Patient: sex M, age 21
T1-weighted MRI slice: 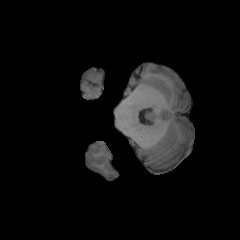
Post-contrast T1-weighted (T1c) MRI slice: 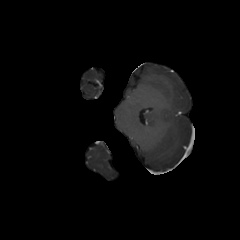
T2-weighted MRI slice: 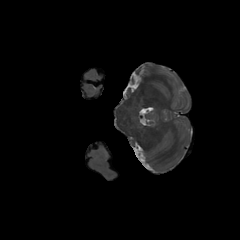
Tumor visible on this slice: no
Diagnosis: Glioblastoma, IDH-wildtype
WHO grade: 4